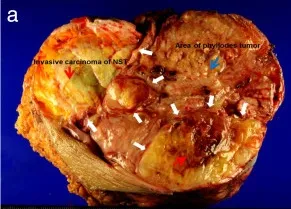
Pathologic findings and photomicrographs of the rumor. (a) Macroscopic examination of the left breast showed a well demarcated mass which composed of two separated tumorous lesions; phyllodes tumor (red arrow) and invasive carcinoma of no special type (blue arrow) with clearly defined margin (white thick arrows).
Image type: pathology (h&e)